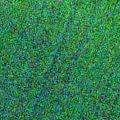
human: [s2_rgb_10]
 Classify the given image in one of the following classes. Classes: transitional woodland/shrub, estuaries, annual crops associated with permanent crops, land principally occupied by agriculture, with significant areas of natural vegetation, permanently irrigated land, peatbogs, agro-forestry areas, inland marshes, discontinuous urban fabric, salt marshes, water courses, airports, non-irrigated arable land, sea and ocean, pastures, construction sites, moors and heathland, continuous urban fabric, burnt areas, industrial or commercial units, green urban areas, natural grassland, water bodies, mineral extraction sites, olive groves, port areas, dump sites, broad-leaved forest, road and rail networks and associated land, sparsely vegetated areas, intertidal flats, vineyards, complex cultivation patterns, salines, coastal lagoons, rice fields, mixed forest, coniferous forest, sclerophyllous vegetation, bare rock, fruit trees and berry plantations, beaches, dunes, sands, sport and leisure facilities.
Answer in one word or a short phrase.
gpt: sea and ocean